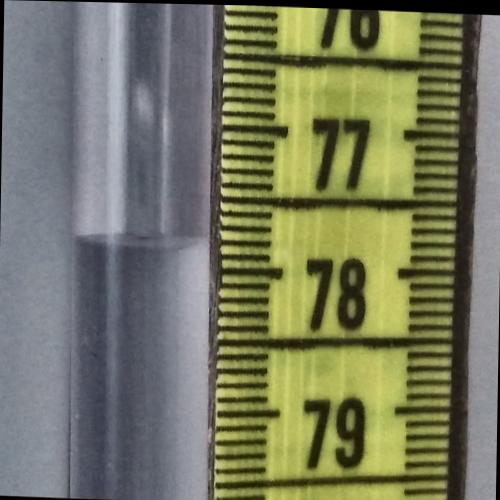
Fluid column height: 77.8 cm